Interaction volume radius: 10 \u00c5
Interaction volume height: 20 \u00c5
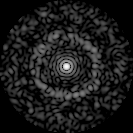
Disorder parameter: 0.8256